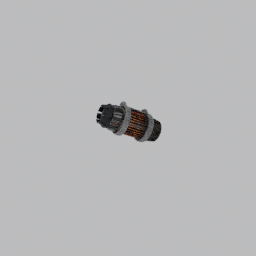
Label: mechanical